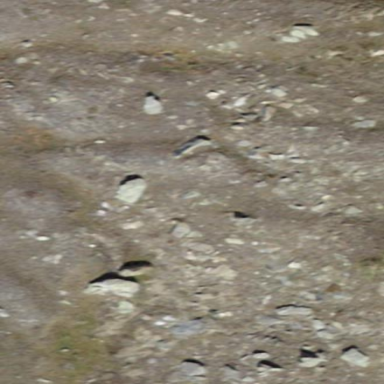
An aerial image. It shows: Scree landscape.